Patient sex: F
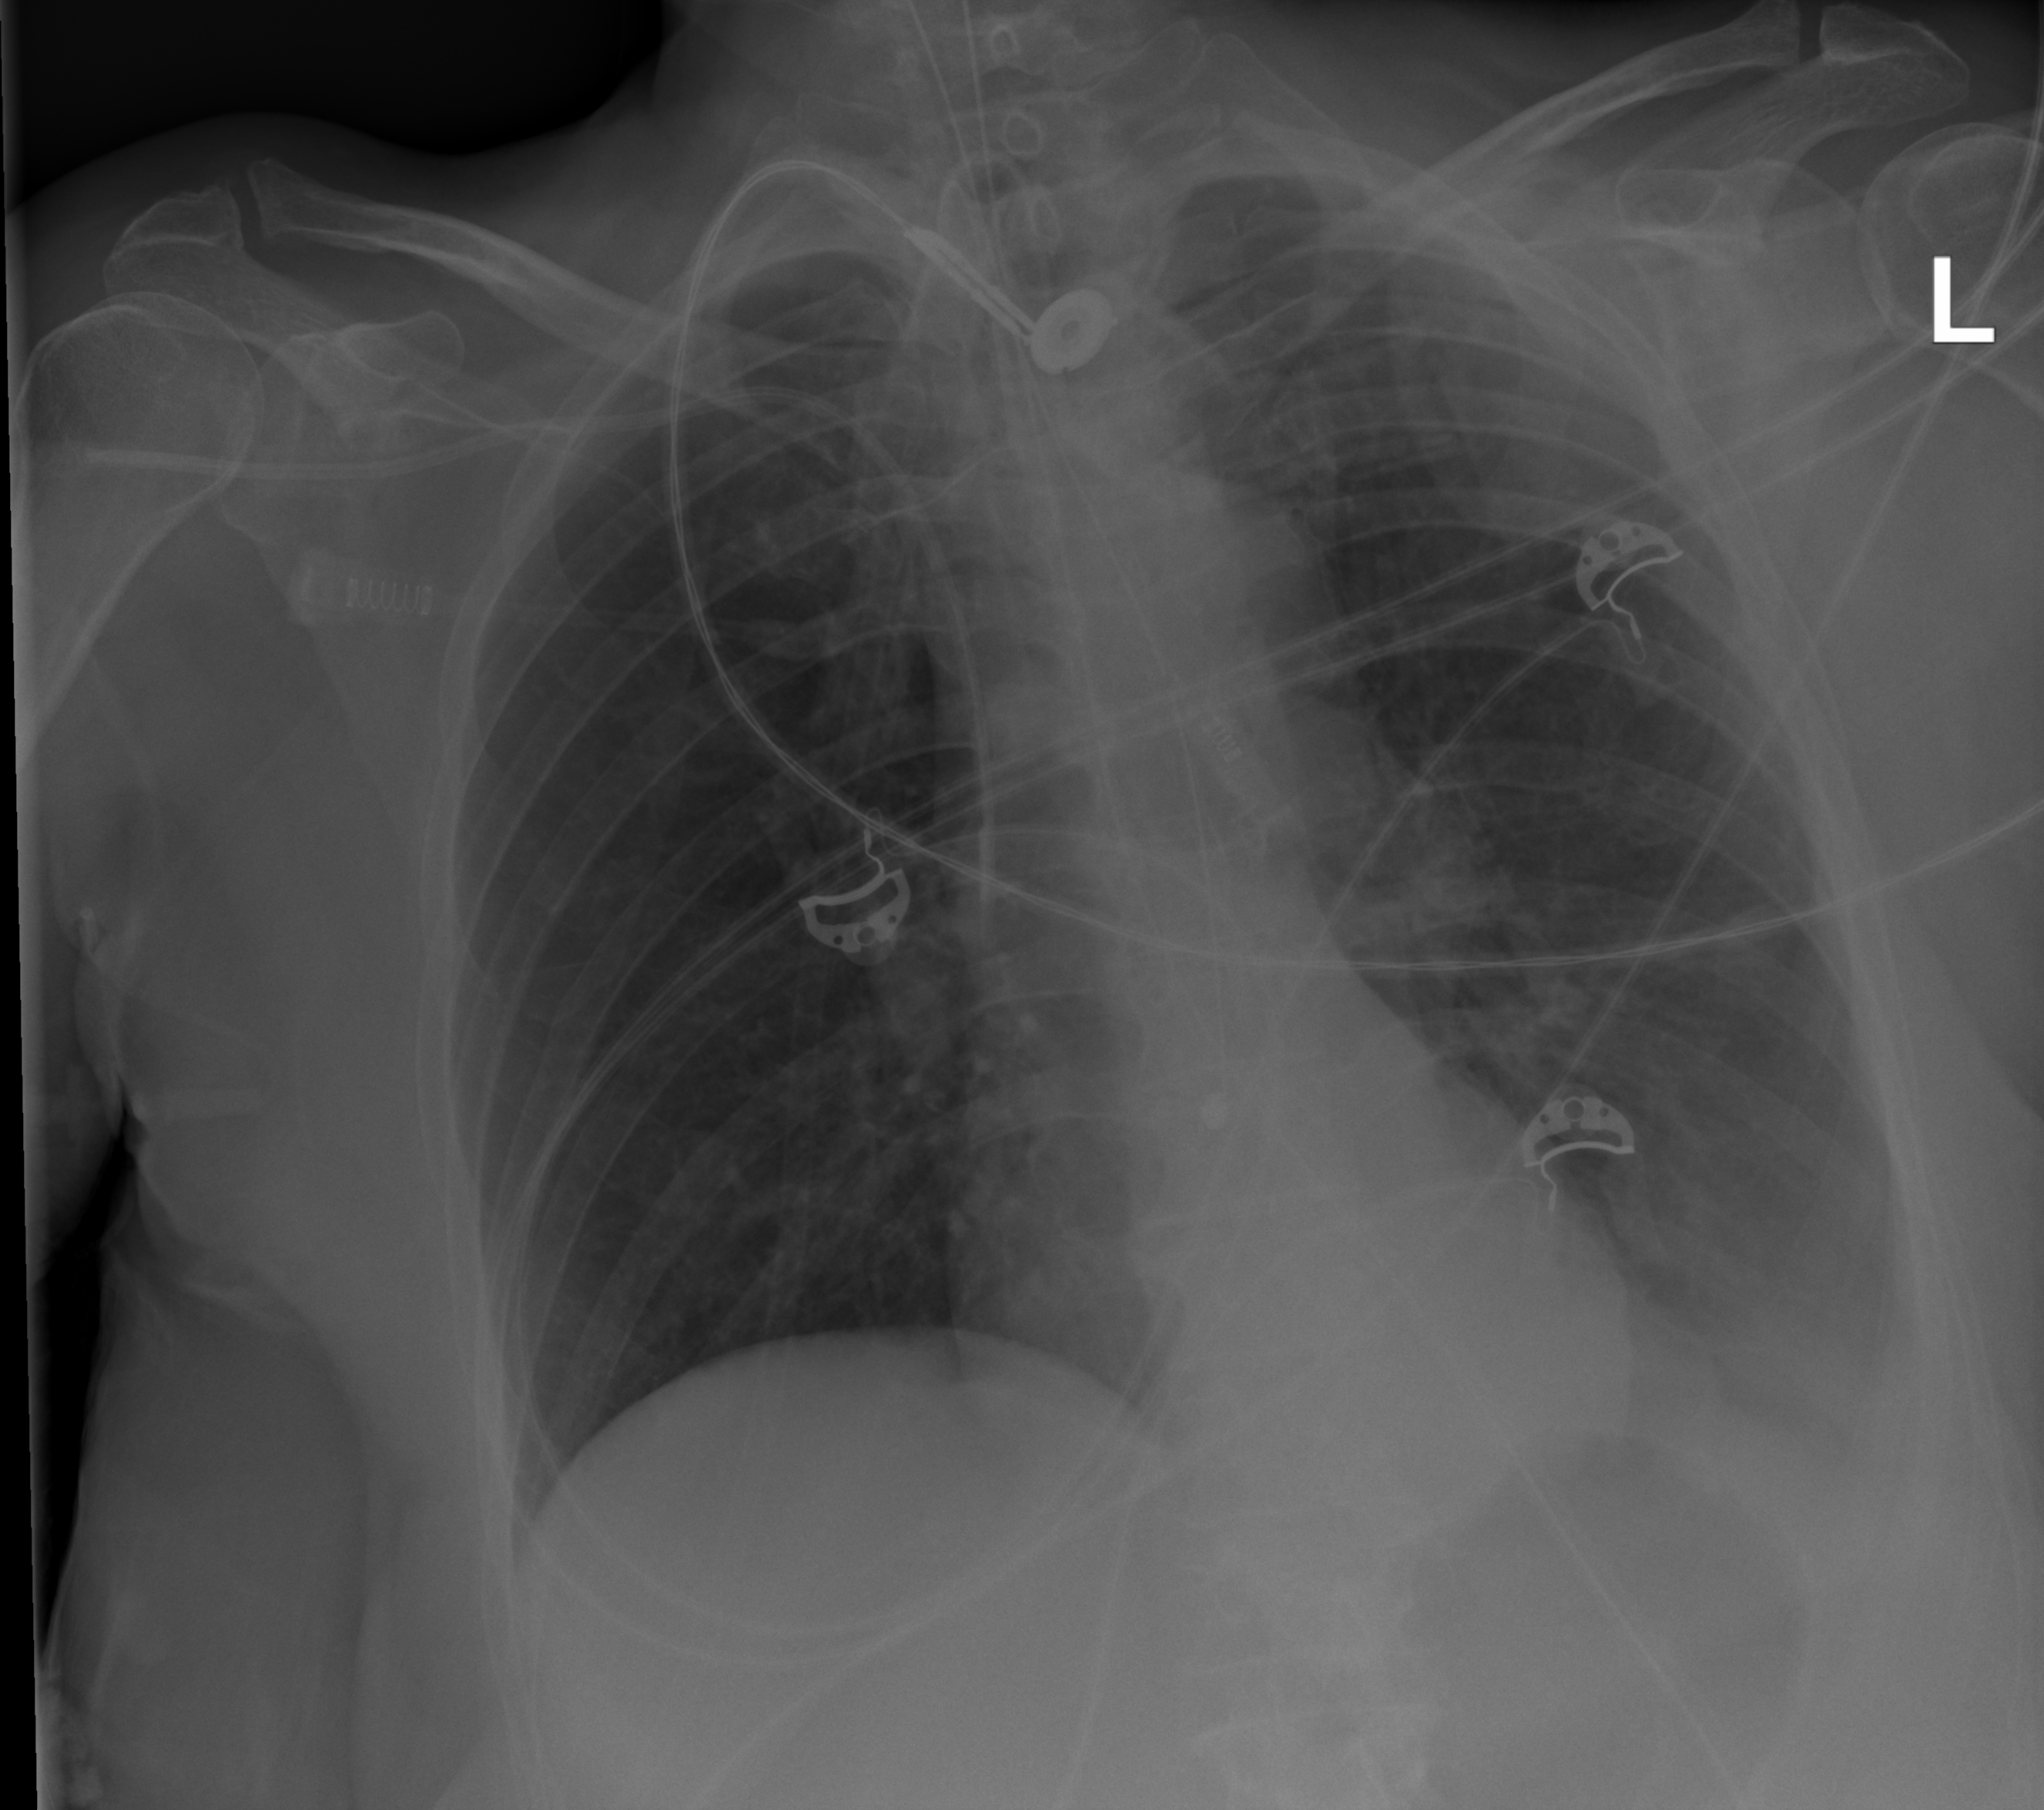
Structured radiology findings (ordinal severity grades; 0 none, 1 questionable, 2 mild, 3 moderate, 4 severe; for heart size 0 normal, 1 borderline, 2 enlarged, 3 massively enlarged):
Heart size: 0
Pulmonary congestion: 0
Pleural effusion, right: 0
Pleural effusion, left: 3
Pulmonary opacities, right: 0
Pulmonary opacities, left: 0
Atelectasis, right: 0
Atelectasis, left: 2